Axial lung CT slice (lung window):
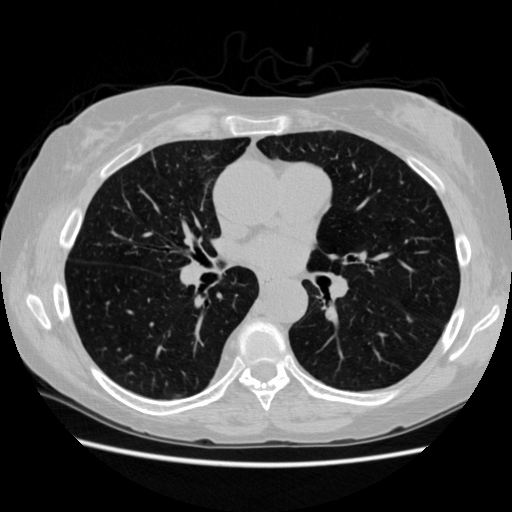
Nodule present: yes
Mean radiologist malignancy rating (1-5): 2